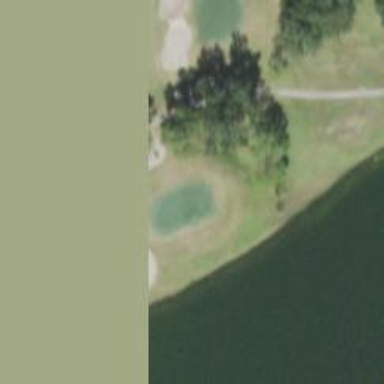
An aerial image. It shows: Golf hole.